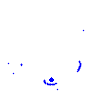
Particle: kaon